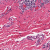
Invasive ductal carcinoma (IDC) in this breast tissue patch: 0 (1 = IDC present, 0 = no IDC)